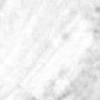
Label: no_change